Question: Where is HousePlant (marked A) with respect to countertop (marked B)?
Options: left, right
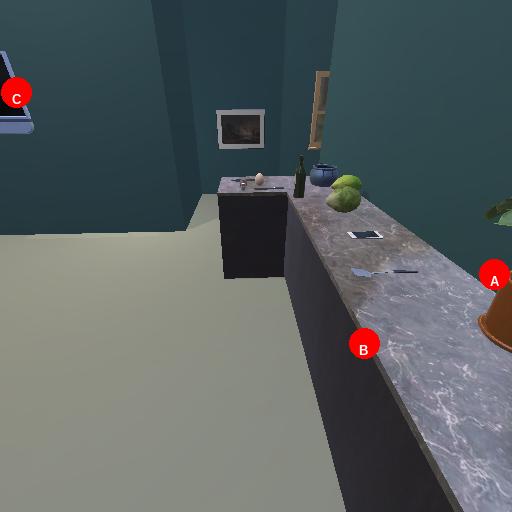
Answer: left